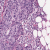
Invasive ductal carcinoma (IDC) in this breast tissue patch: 1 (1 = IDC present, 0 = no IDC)